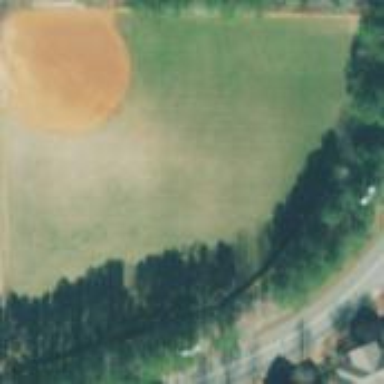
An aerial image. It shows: Grass pitch designated for baseball.